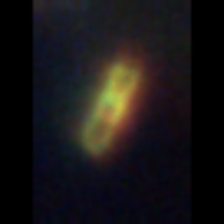
Taxon: Pennate
Group: Diatoms